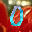
Label: 0